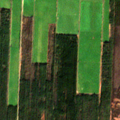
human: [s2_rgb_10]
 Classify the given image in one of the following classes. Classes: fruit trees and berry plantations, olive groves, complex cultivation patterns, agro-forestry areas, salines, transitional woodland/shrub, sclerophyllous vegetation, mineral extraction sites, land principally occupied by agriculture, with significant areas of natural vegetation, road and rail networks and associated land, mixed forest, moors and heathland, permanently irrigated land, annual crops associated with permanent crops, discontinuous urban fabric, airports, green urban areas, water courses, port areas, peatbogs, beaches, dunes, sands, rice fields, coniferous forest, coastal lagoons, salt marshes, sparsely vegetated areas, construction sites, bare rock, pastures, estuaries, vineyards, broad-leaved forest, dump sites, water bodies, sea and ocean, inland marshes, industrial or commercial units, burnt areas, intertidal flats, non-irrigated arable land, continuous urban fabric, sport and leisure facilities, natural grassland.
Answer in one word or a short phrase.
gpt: pastures, mixed forest, transitional woodland/shrub, peatbogs